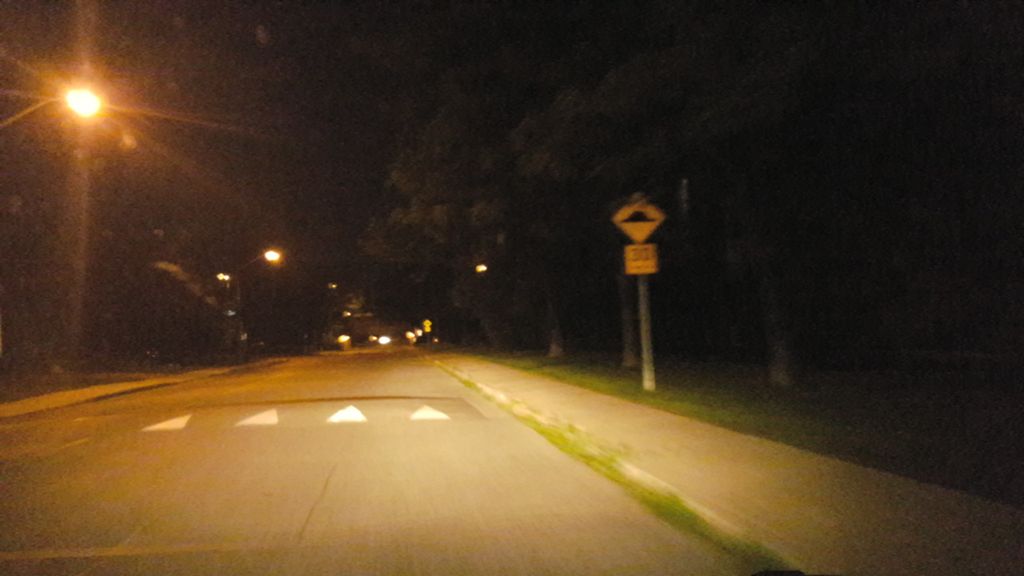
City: ottawa-gatineau